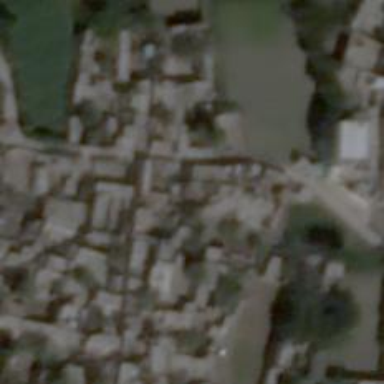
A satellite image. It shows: Village.